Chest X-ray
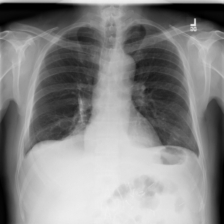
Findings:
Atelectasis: positive
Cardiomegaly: negative
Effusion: positive
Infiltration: negative
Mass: negative
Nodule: negative
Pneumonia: negative
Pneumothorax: negative
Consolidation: negative
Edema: negative
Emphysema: negative
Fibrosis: negative
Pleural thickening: negative
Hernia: negative